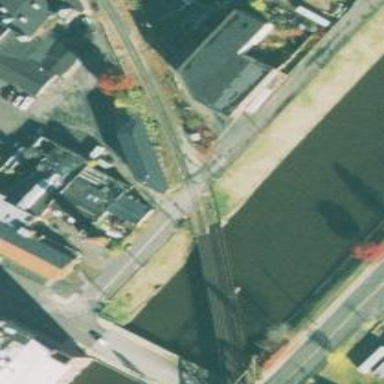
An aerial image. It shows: Outdoor signal box along the railway.